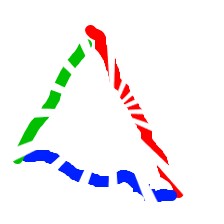
Shape: triangle